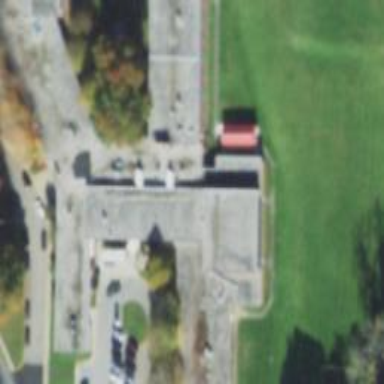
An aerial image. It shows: School.